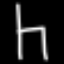
Label: chair